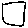
Label: square